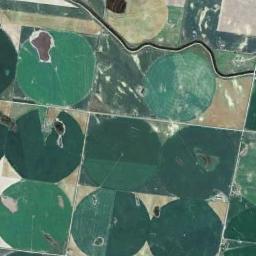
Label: circular_farmland